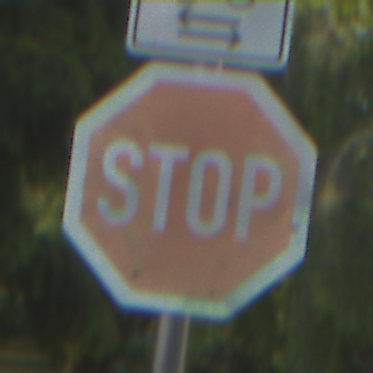
Verkehrszeichen: Stop
Zusatzzeichen oben: RichtungsangabeDurchPfeile9
Umgebung: Outdoor, Suburban
Tageszeit: SunriseSunset
Wetter: PartlyCloudy
Licht: Natural
Jahreszeit: NotSpecified
Kontrast: MediumContrast